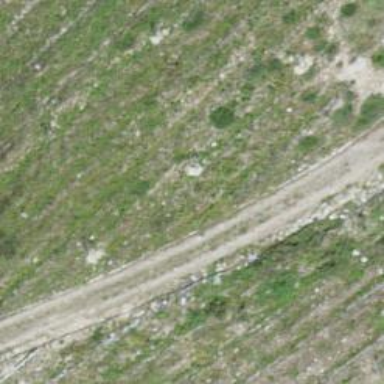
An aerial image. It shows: Track with compacted grade3 surface.